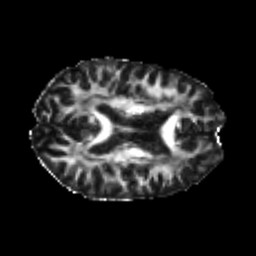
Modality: FA
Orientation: axial
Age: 23
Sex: male
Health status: healthy
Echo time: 0.074 s